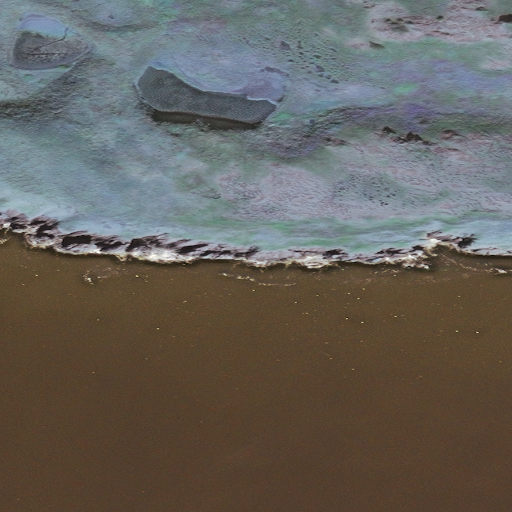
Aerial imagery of cape in Alaska named Vodapoini Point containing only unknown